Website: lowes
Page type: payment
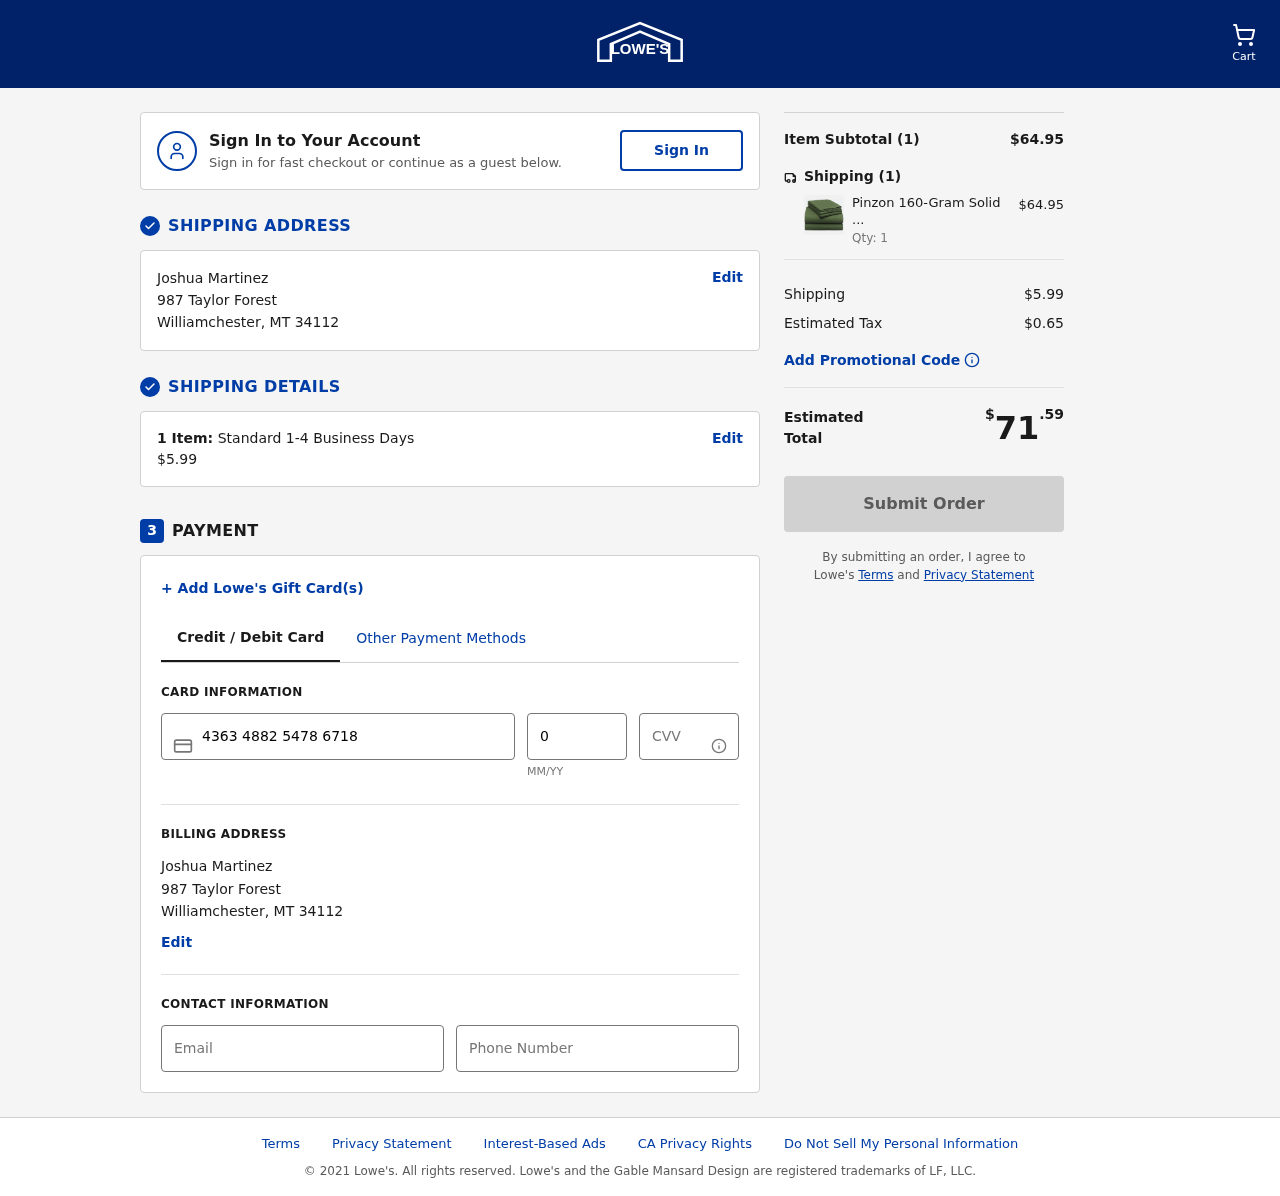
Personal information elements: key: PII_CARD_CVV
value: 560
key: PII_CARD_EXPIRY
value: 02/29
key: PII_CARD_NUMBER
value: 4363 4882 5478 6718
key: PII_CITY
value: Williamchester
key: PII_EMAIL
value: joshua_martinez@hotmail.com
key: PII_FULLNAME
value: Joshua Martinez
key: PII_PHONE
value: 3248273836
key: PII_POSTCODE
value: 34112
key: PII_STATE_ABBR
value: MT
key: PII_STREET
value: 987 Taylor Forest
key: PII_FULLNAME2
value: Joshua Martinez
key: PII_CITY2
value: Williamchester
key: PII_STATE_ABBR2
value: MT
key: PII_POSTCODE_FULL
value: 34112
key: PII_POSTCODE_NUMERIC
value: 34112
Product elements: key: PRODUCT1_NAME
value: Pinzon 160-Gram Solid Flannel Full Sheet Set, Olive
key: PRODUCT1_PRICE
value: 64.95
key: PRODUCT1_QUANTITY
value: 1
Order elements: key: ORDER_NUM_ITEMS
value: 1
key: ORDER_SHIPPING_COST
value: $5.99
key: ORDER_NUM_ITEMS2
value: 1
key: ORDER_SUBTOTAL
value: $64.95
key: ORDER_NUM_ITEMS3
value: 1
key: ORDER_SHIPPING_COST2
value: $5.99
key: ORDER_TAX
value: $0.65
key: ORDER_TOTAL
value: $71.59